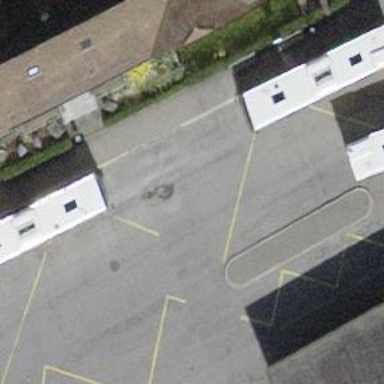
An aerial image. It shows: Bus stop equipped with public transport stop position.